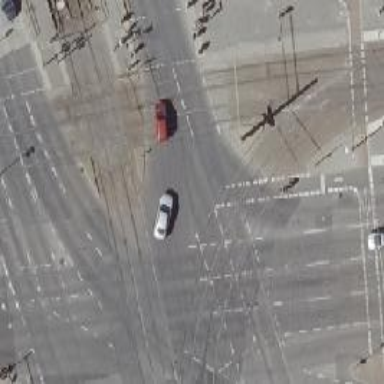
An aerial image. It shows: Tram crossing on the railway.